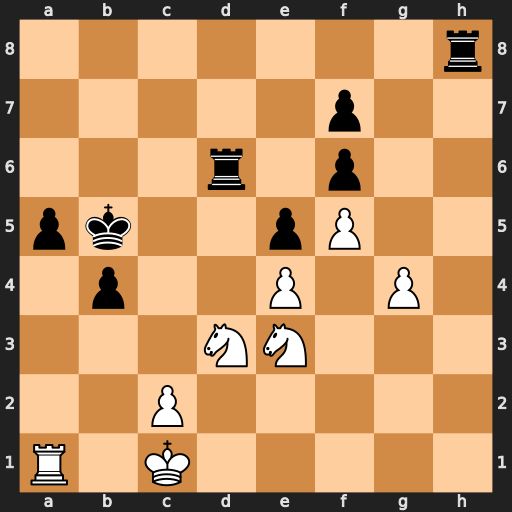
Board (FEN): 7r/5p2/3r1p2/pk2pP2/1p2P1P1/3NN3/2P5/R1K5
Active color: w
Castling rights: -
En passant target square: -
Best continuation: Rxa5+ Kxa5 Nc4+ Ka4 Nxd6